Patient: sex F, age 65
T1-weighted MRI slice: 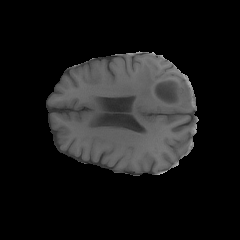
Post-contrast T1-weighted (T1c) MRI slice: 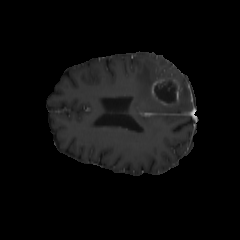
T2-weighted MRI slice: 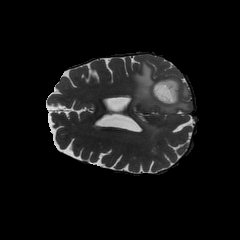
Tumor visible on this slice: yes
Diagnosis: Glioblastoma, IDH-wildtype
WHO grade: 4